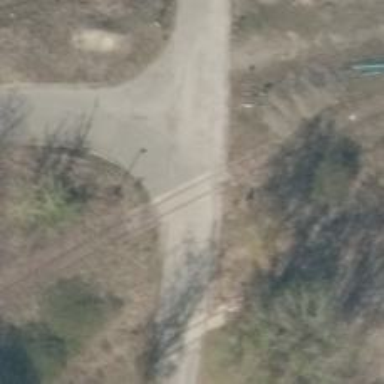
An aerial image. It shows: Level crossing along the railway.